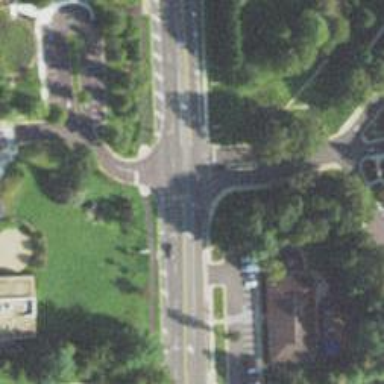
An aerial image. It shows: Marked asphalt cycleway with crossing.